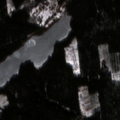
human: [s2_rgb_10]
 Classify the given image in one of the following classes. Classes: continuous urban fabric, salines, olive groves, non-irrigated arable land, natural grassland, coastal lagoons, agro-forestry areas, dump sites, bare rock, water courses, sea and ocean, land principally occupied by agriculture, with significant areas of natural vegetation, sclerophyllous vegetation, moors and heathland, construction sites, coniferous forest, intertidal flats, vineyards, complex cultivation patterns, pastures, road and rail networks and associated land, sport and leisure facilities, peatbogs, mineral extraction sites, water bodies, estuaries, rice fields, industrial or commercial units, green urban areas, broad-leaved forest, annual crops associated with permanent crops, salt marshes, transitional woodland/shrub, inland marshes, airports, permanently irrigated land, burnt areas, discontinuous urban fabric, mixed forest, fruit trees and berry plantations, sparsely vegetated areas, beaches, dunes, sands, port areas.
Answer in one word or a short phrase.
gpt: coniferous forest, water bodies